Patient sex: F
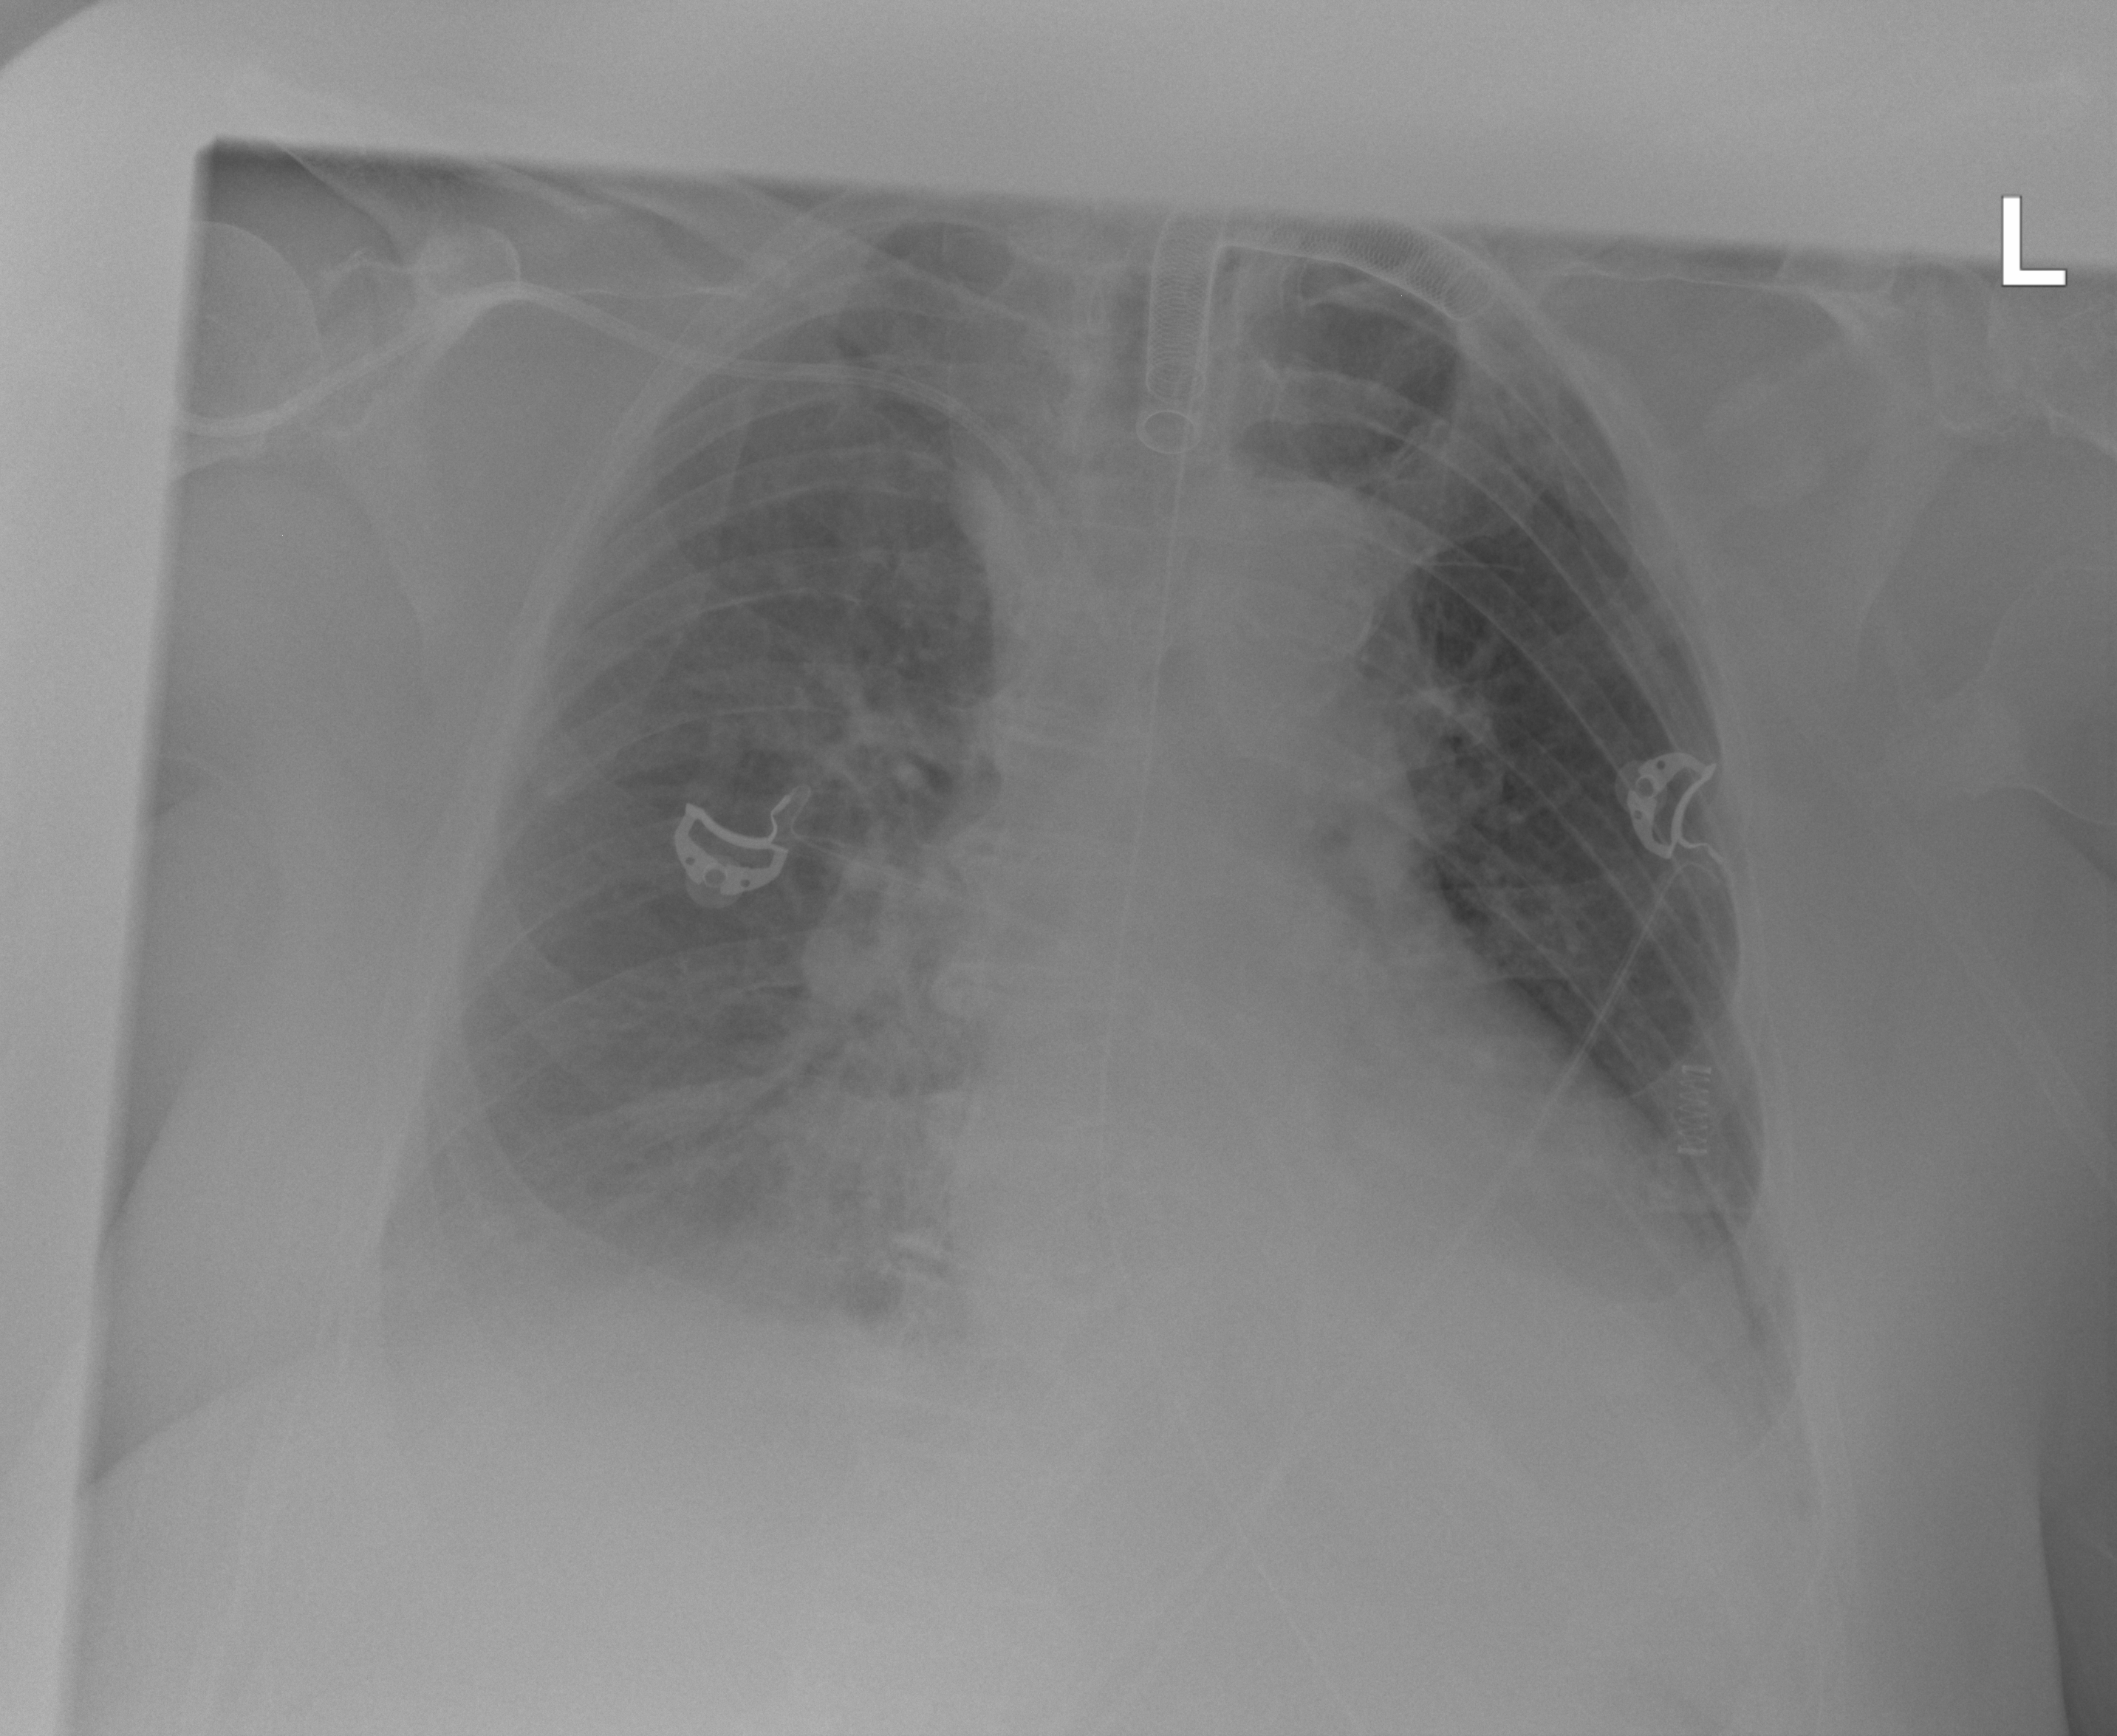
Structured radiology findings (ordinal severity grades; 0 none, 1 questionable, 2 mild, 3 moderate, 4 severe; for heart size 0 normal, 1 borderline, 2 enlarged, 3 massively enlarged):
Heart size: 2
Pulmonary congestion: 2
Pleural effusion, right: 2
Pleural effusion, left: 2
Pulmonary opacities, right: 2
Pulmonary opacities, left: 2
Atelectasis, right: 2
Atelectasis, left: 2